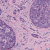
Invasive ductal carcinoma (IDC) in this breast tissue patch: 0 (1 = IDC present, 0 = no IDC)